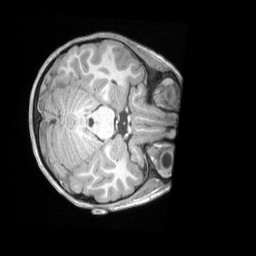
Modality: T1w
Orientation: axial
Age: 7
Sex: female
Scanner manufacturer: siemens
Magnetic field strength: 3 T
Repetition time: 2.53 s
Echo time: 0.00164 s